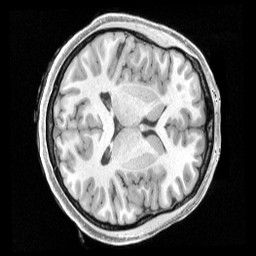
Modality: T1w
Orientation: axial
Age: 19
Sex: female
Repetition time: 2.4 s
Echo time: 0.00222 s